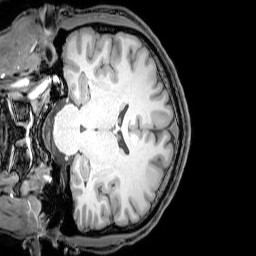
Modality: T1w
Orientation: coronal
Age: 23
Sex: male
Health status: healthy
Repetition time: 0.081 s
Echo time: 0.037 s